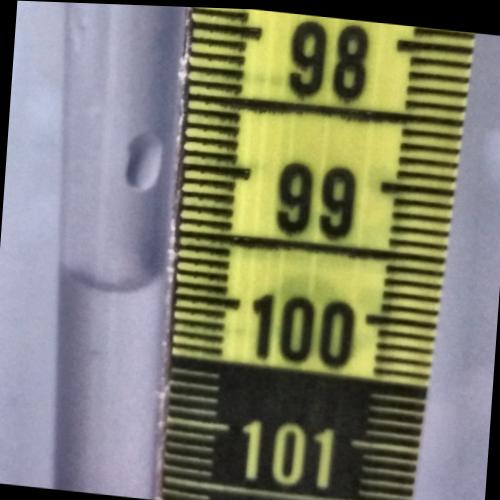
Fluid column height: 100.0 cm